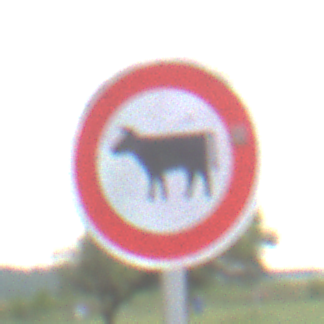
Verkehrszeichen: VerbotViehtrieb
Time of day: MorningAfternoon
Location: Outdoor (RoadRail)
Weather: PartlyCloudy
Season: NotSpecified
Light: Natural